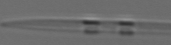
Label: Pseudo-nitzschia